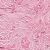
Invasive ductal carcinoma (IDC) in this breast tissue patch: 1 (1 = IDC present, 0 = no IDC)